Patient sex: M
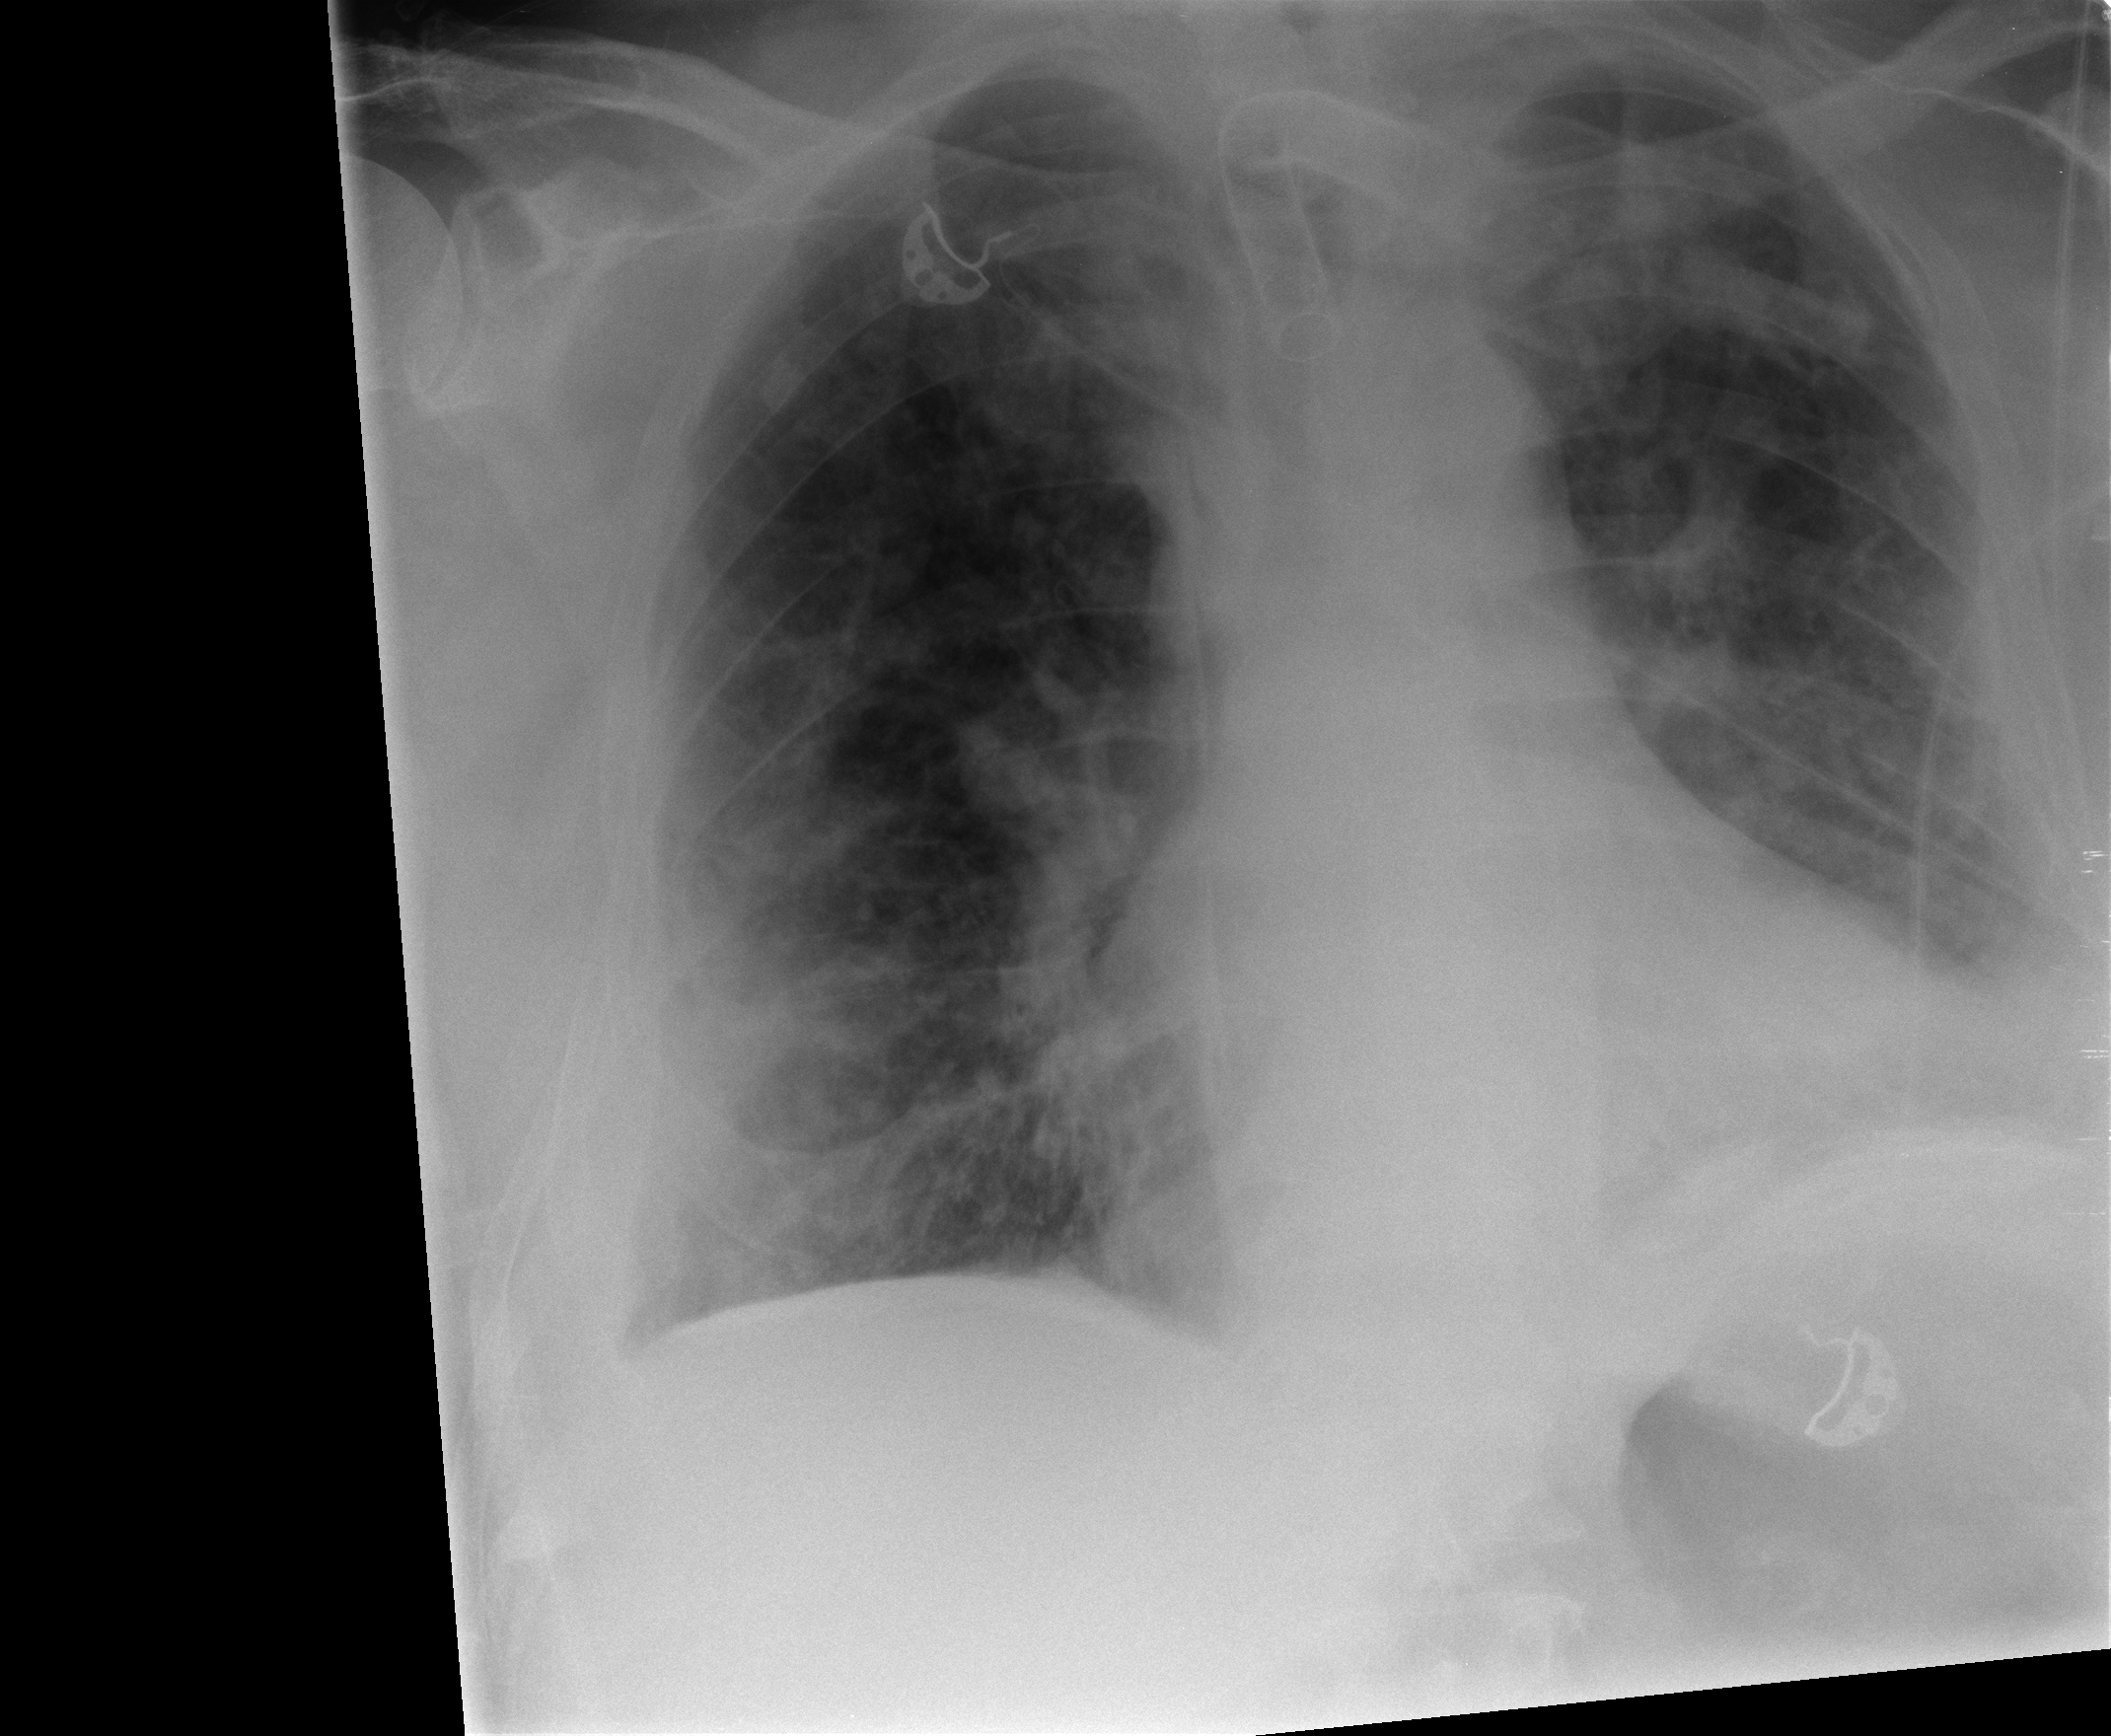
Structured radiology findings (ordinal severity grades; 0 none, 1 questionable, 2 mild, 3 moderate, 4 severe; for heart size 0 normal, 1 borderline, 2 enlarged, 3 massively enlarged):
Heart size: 0
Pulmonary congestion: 3
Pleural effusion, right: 0
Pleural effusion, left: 0
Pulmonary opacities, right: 2
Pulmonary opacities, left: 2
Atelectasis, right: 2
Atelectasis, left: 2